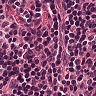
Metastatic tissue present: no